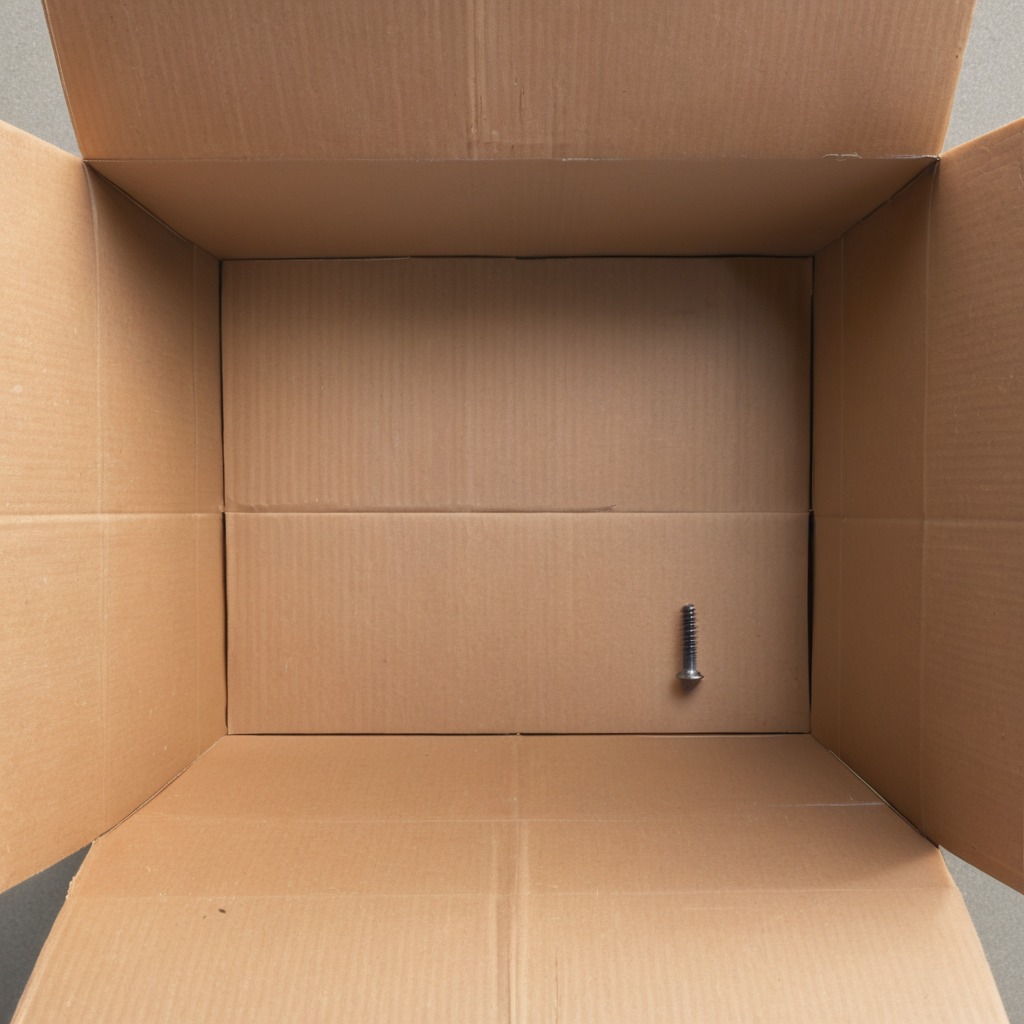
A metal screw is lying on a clean dry cardboard box surface in an outdoor workshop during daytime bright natural light soft shadows slightly creased but